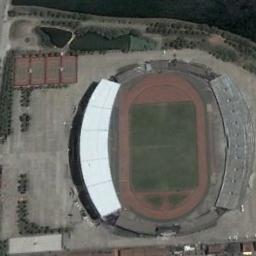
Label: stadium